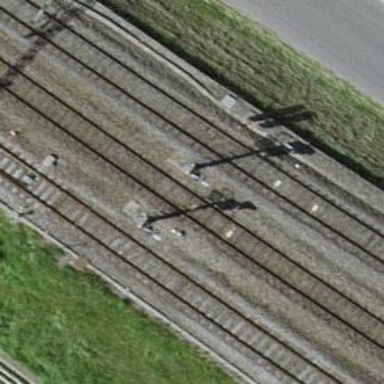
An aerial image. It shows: Railway signal.